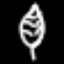
Label: leaf